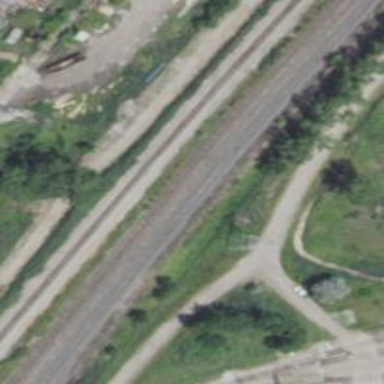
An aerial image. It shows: Railway yard.